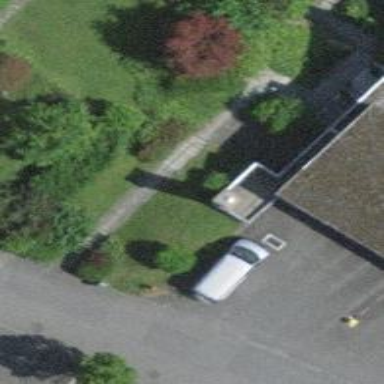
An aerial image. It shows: Road with steps.